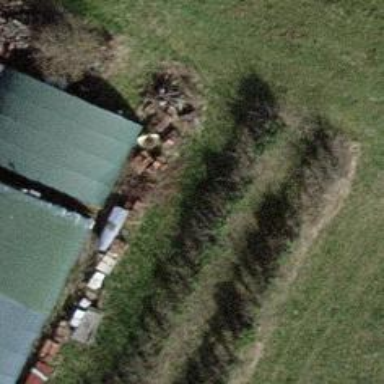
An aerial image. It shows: Greenhouse.